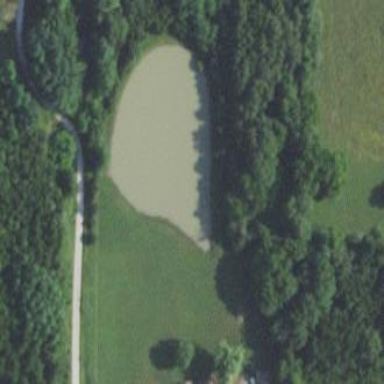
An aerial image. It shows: Serene pond surrounded by nature.